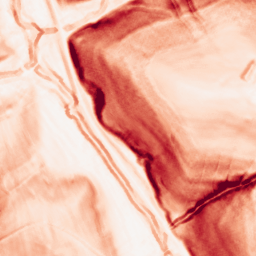
Category: morphological
Decomposition family: morphological_gradient
Decomposition parameters: size: 3
shape: diamond
Upsampling method: cubic_mitchell
Upsampling parameters: scale: 2
Upsampling scale: 2